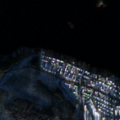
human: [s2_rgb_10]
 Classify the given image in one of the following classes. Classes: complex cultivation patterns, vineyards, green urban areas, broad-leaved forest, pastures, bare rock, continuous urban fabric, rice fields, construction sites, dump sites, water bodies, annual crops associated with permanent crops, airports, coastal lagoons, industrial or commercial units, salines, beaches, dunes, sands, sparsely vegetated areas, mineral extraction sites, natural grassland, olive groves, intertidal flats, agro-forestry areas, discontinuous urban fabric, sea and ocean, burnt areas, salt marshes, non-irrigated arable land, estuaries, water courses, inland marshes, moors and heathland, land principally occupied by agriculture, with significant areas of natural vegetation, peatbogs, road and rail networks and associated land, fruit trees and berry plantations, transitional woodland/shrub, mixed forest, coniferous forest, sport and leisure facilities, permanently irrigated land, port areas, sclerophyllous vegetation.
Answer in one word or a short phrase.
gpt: discontinuous urban fabric, coniferous forest, water bodies